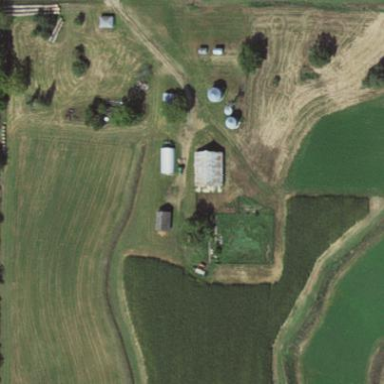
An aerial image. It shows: Farmyard area.